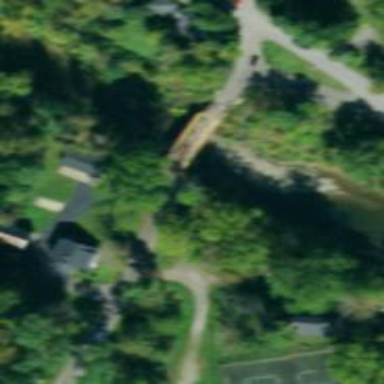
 set in the backdrop of the fall season."